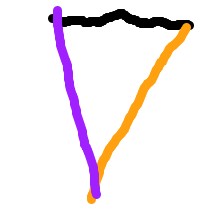
Shape: triangle